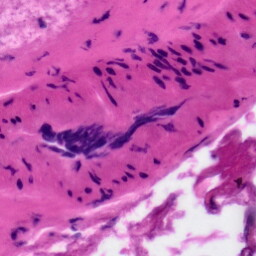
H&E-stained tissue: Tonsil